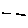
Label: line